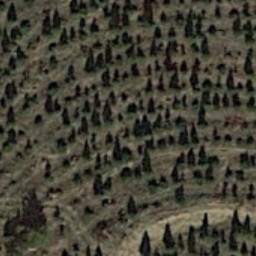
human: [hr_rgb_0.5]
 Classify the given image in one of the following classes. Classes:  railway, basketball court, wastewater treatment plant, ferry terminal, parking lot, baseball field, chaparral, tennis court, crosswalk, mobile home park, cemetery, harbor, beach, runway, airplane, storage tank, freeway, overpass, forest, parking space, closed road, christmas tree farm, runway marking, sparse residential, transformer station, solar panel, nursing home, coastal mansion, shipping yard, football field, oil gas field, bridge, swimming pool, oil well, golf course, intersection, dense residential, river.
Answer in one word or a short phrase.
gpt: christmas tree farm